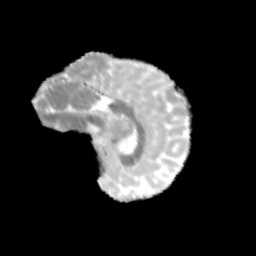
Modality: MD
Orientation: sagittal
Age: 12
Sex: female
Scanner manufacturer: siemens
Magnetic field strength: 3 T
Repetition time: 3.8 s
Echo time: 0.07 s